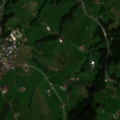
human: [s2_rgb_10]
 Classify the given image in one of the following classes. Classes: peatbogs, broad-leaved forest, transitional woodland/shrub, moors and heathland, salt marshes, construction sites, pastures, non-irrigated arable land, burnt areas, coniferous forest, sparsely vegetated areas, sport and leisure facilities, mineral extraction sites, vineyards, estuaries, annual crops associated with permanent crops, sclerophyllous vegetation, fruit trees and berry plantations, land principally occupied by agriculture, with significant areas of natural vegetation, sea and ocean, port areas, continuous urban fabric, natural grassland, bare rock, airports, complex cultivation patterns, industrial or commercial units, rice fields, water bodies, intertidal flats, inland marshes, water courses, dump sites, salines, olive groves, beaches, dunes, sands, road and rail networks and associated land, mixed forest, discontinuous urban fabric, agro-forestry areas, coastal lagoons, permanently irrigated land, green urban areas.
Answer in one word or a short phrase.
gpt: discontinuous urban fabric, non-irrigated arable land, complex cultivation patterns, broad-leaved forest